Interaction volume radius: 10 \u00c5
Interaction volume height: 10 \u00c5
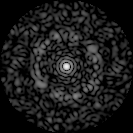
Disorder parameter: 0.8417